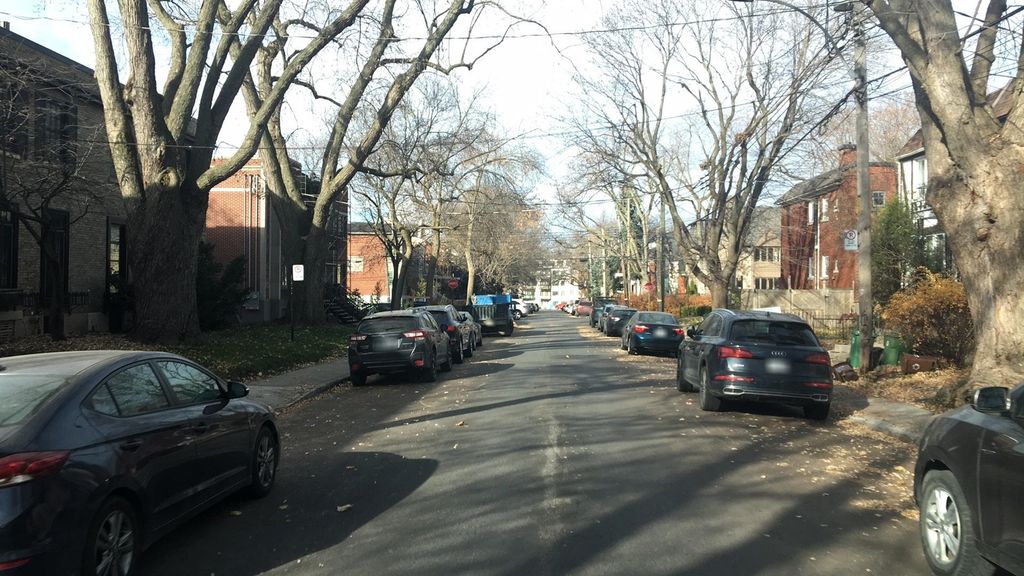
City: montreal